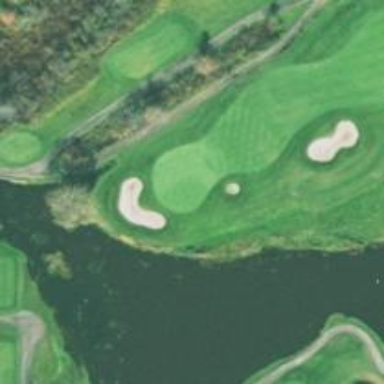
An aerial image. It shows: Golf hole.